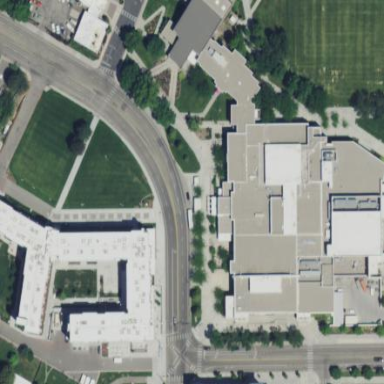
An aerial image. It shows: University building.